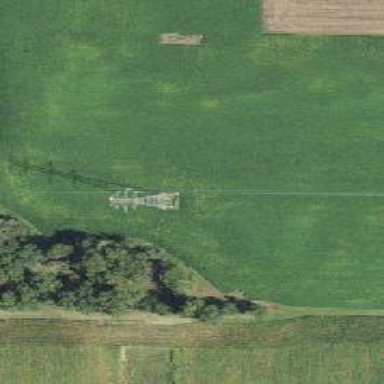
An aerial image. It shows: Power tower.